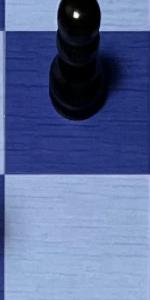
Label: Empty